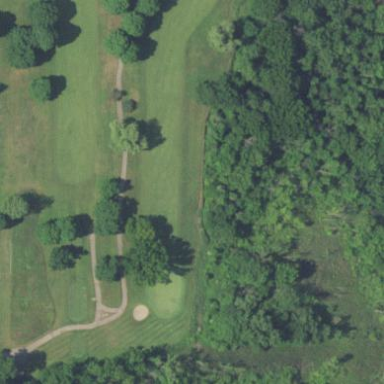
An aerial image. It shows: Golf fairway surrounded by grass.